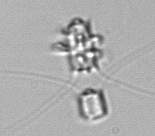
Label: Chaetoceros_didymus_TAG_external_flagellate